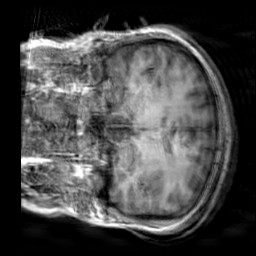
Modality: T1w
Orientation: coronal
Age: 20
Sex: female
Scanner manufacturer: siemens
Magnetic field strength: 3 T
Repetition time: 2.3 s
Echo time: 0.00303 s